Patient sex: M
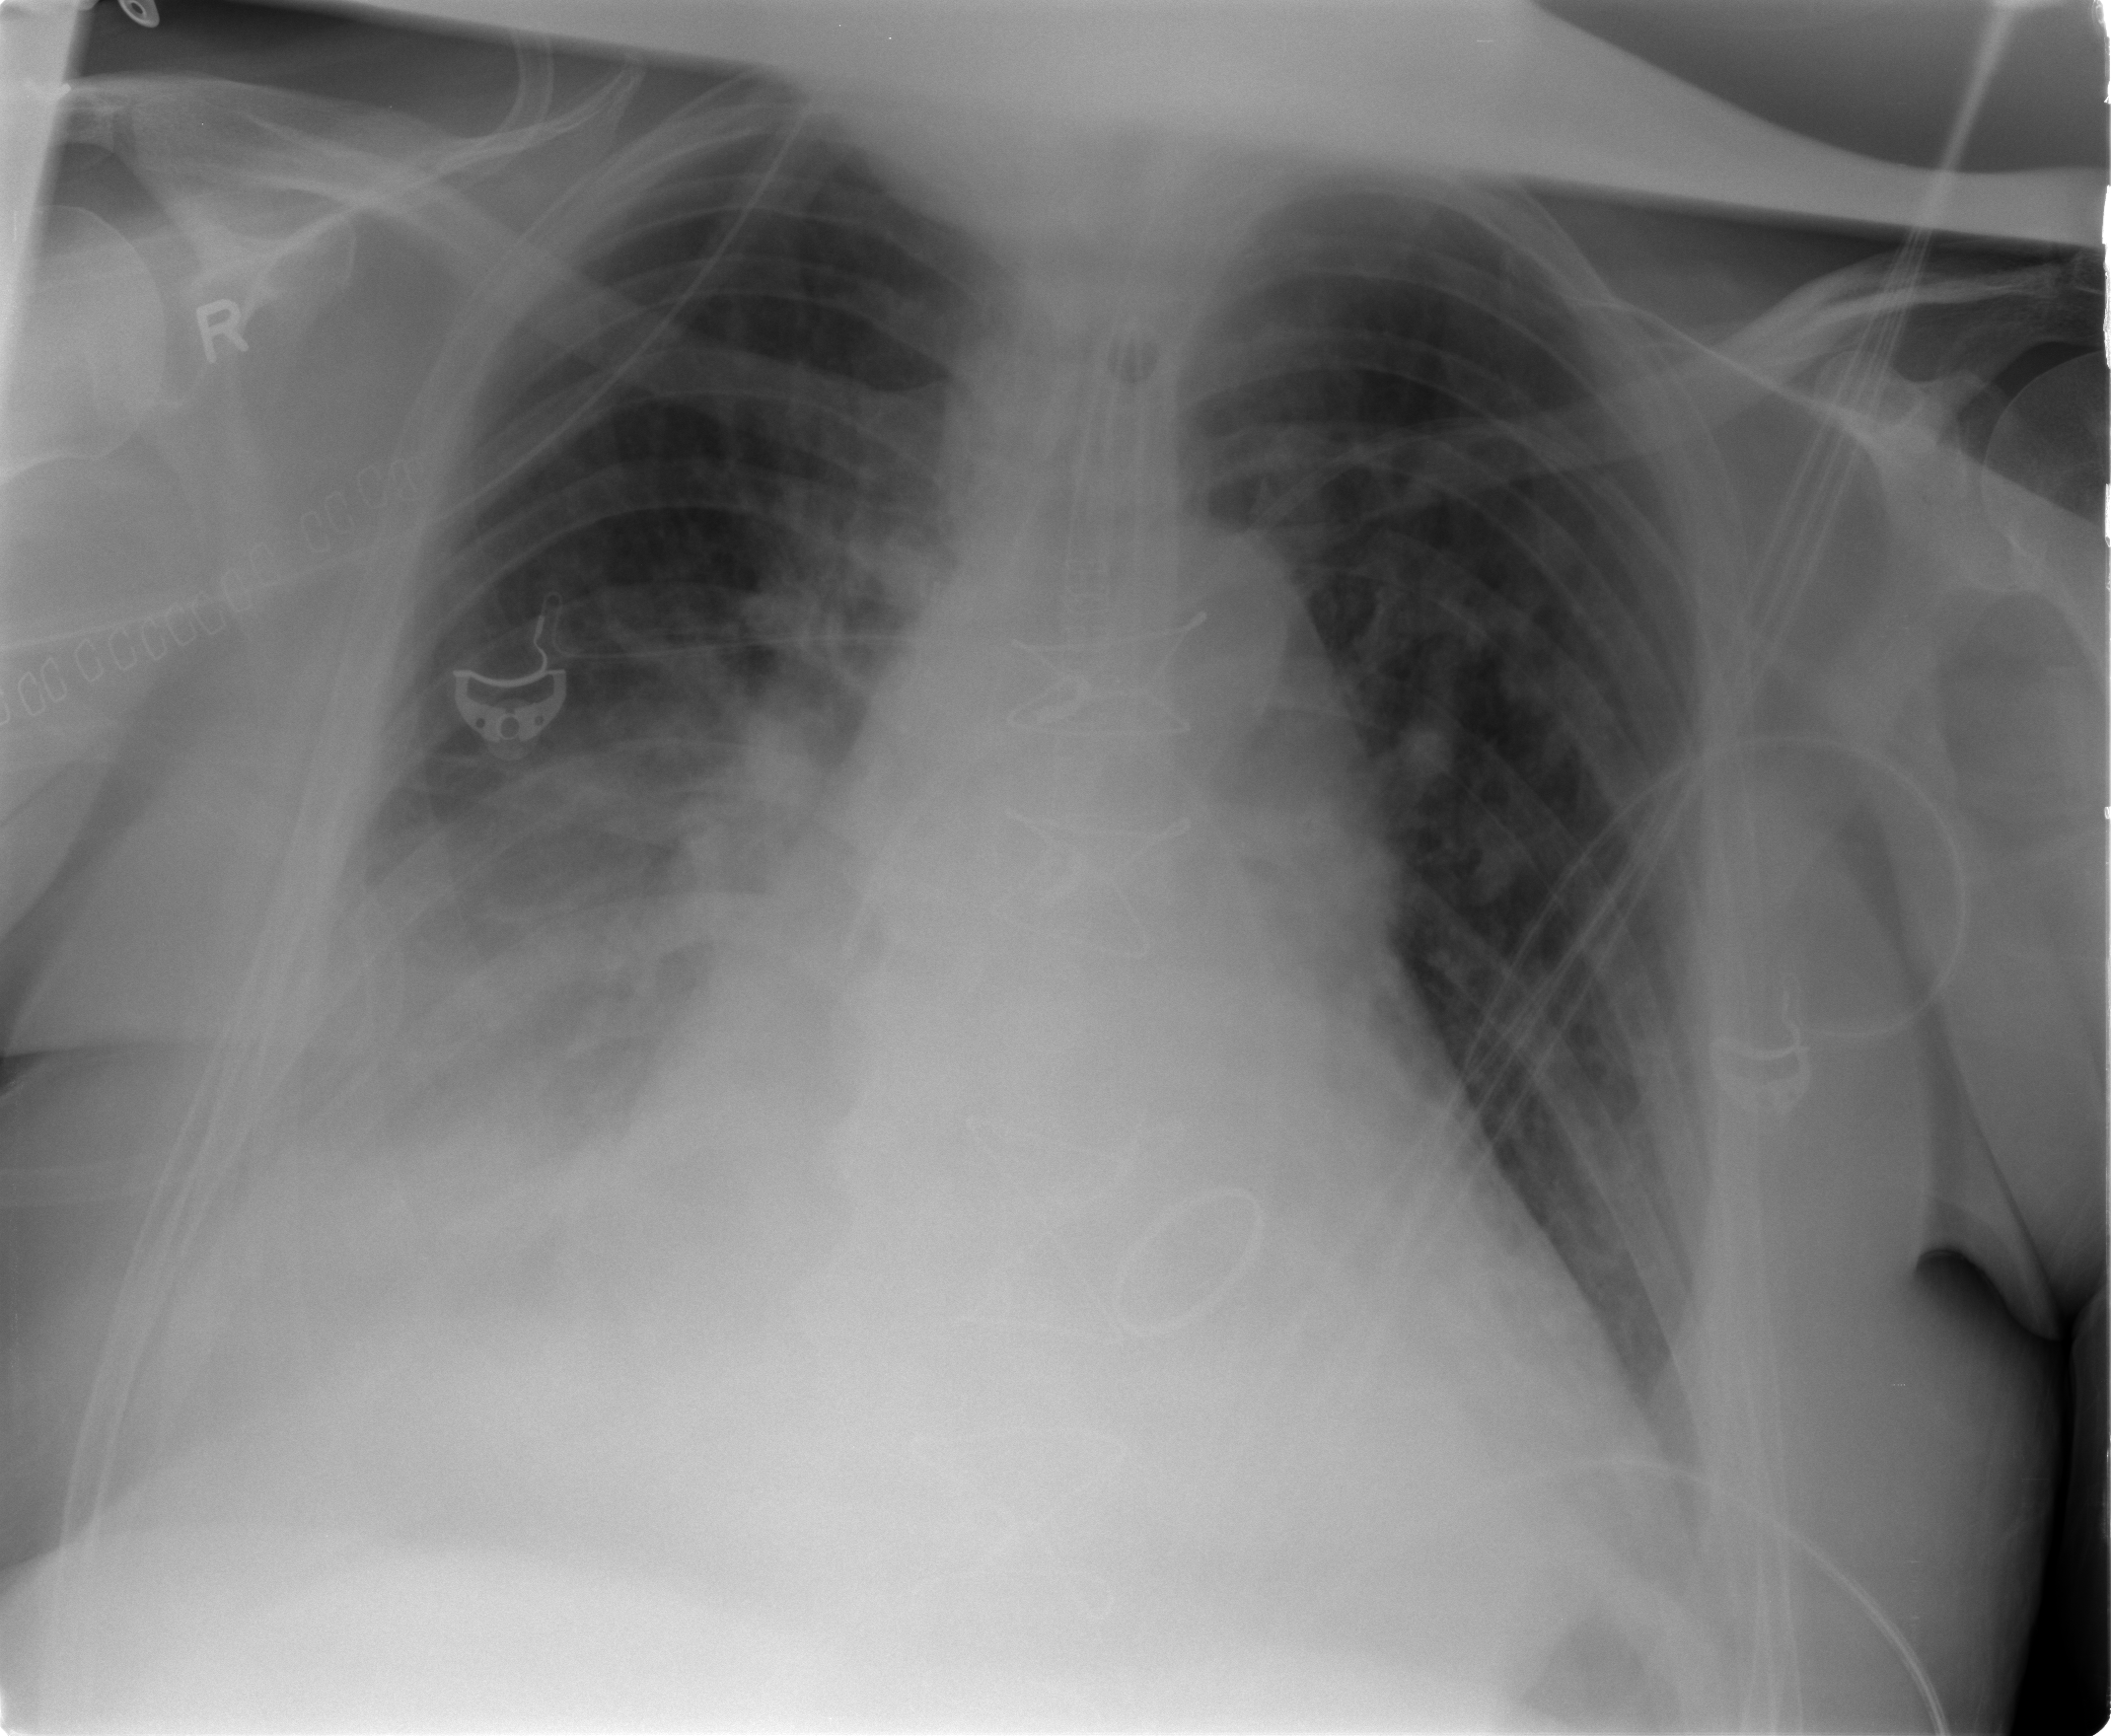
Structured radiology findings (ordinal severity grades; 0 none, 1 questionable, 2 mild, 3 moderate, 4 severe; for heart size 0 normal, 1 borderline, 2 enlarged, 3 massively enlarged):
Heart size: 2
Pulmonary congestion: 2
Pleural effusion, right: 3
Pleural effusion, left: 1
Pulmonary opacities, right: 2
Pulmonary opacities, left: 0
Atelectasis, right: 2
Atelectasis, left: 1